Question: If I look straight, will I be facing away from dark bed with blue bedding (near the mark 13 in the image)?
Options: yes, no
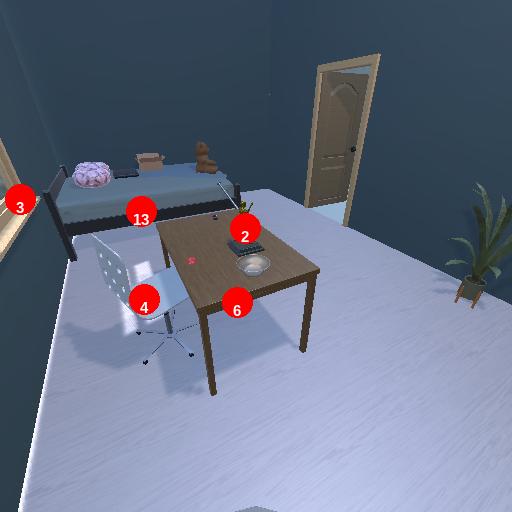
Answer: yes